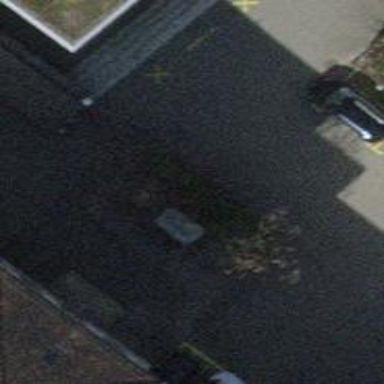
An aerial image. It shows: Brown bench.